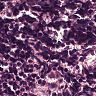
Metastatic tissue present: no